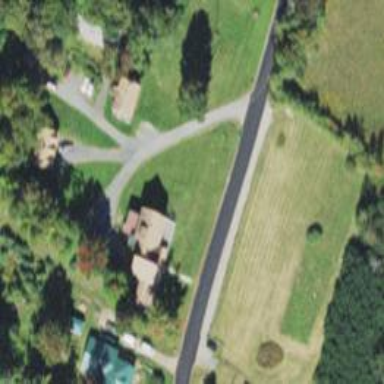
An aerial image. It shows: Driveway.